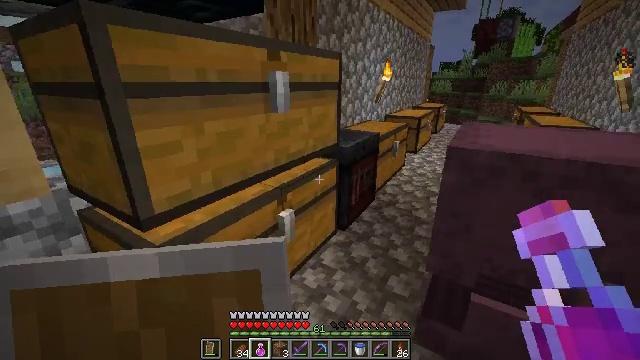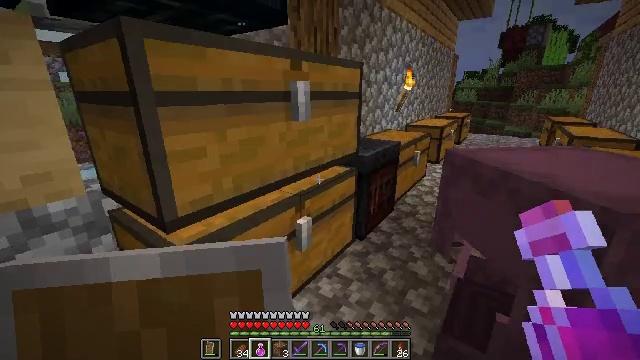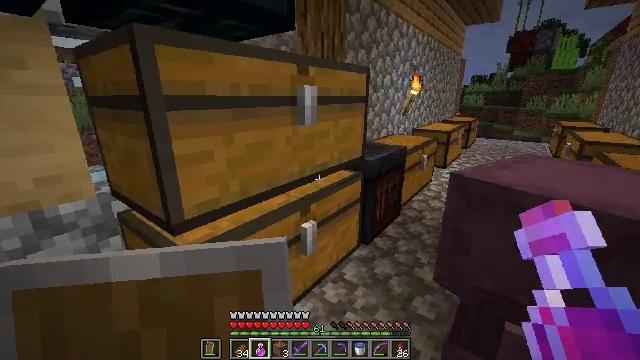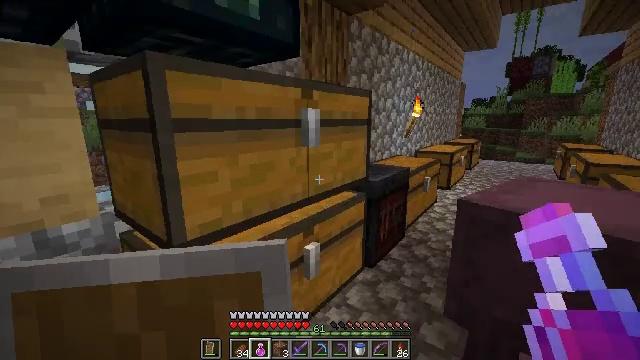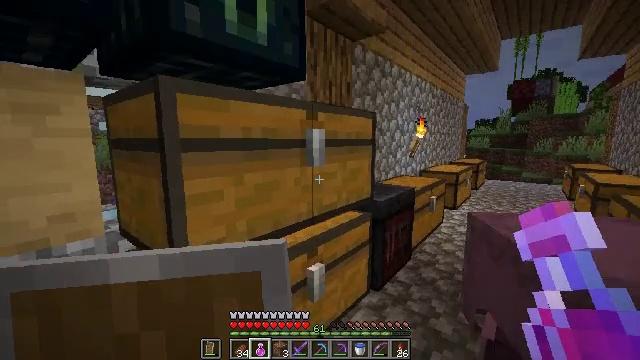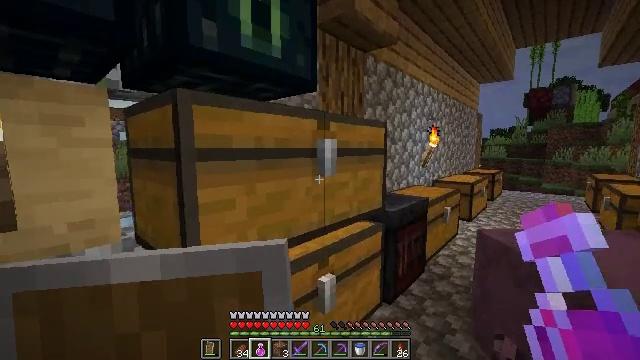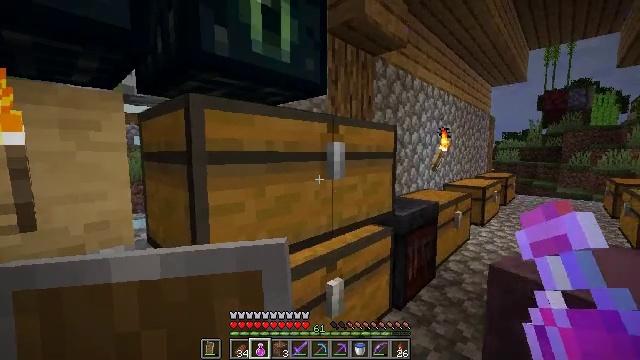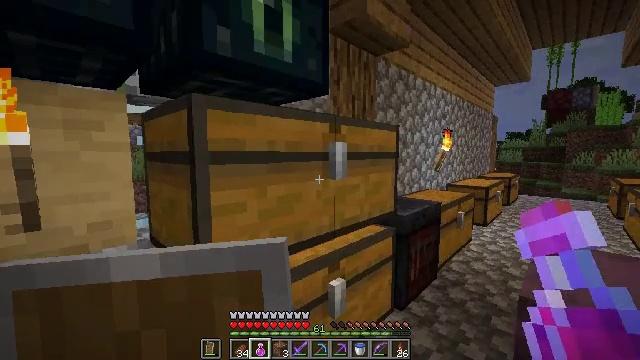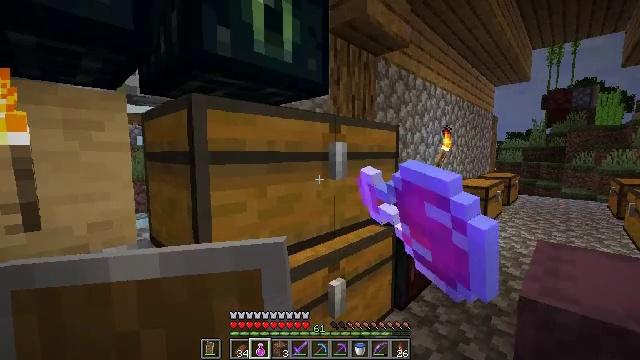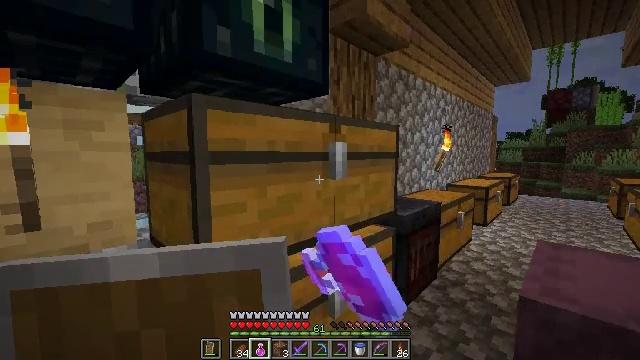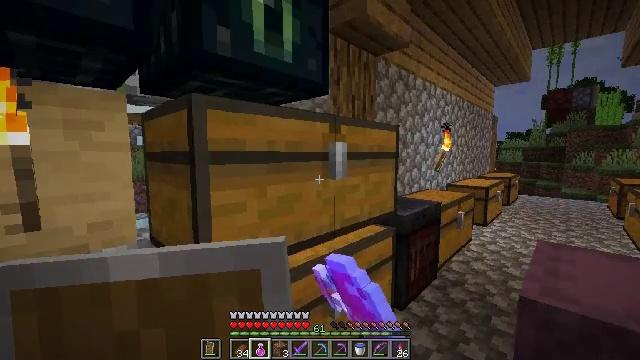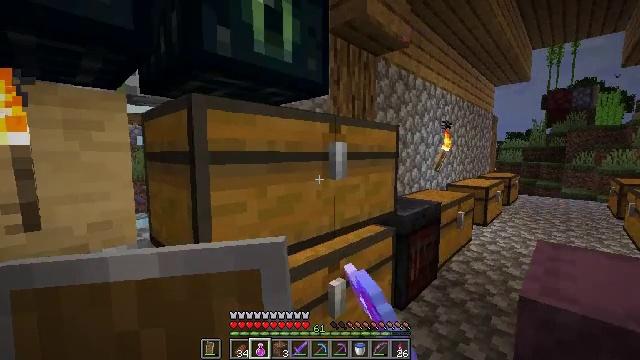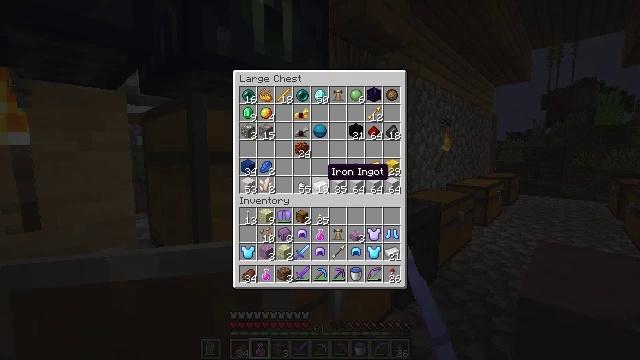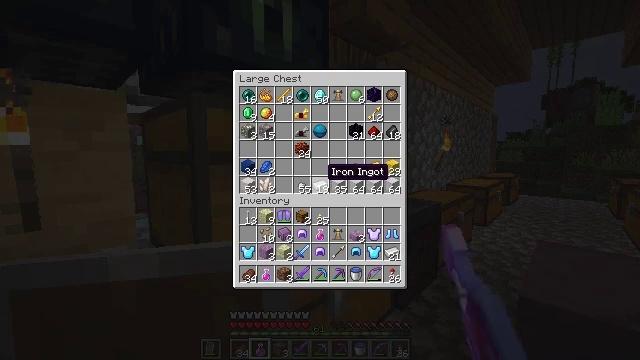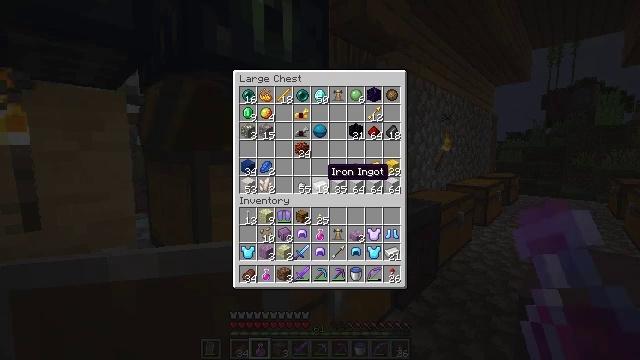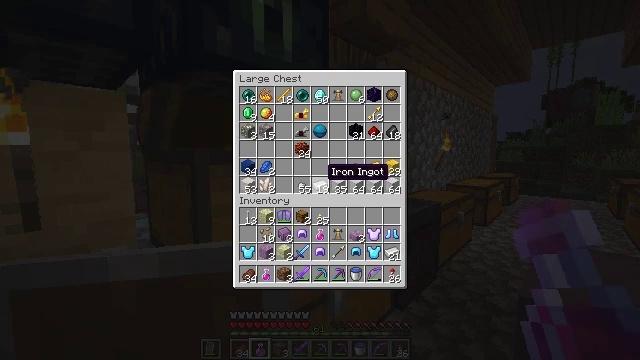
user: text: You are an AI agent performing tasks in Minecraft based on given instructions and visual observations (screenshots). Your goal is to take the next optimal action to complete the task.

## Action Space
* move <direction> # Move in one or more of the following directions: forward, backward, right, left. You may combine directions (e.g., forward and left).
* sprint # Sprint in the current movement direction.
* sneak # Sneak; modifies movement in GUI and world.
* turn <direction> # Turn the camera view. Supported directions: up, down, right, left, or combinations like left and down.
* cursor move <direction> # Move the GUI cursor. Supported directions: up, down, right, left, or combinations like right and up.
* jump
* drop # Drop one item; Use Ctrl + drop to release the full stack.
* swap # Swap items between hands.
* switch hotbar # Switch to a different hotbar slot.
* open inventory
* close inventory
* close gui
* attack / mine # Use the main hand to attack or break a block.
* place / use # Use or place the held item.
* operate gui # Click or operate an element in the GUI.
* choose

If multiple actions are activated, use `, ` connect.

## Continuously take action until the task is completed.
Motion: motion action
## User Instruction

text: Collect the shulker box to move it.
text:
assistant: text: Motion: turn left and up
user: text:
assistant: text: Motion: turn left
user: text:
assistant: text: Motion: turn up
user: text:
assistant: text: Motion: turn left and up
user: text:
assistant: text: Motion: turn left and up
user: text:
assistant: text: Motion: turn left
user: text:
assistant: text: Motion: use / place
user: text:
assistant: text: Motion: use / place
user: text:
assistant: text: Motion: no_op
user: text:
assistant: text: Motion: no_op
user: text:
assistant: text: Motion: no_op
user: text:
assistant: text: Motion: no_op
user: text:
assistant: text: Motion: no_op
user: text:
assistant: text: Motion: no_op
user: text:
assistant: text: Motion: no_op
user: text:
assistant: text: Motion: no_op
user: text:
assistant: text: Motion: no_op
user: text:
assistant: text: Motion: no_op
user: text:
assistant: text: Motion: no_op
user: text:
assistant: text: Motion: no_op
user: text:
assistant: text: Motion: no_op
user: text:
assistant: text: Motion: no_op
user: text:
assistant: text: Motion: no_op
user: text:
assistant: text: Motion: no_op
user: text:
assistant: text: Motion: no_op
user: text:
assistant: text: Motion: no_op
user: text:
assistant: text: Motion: no_op
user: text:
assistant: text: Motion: no_op
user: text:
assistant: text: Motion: no_op
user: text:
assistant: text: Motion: no_op